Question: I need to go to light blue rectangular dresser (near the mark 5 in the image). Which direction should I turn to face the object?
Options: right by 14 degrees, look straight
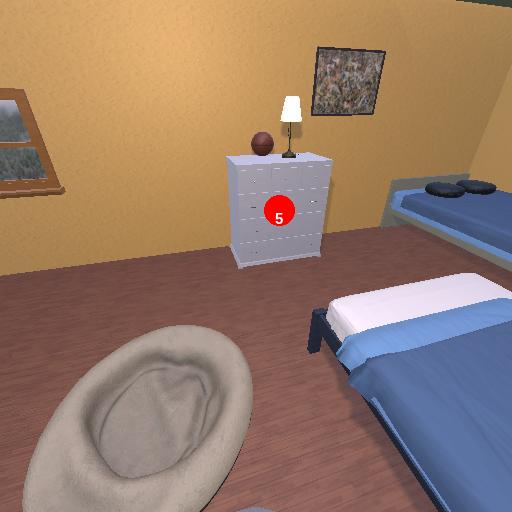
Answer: right by 14 degrees